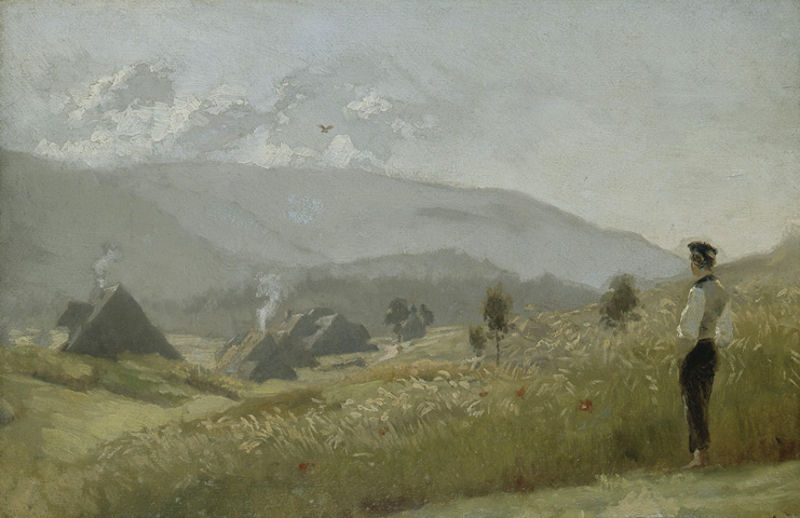
Titel: Junger Bauer am Kornfeld
Künstler: Hans Thoma
Standort: Karlsruhe
Institution: Staatliche Kunsthalle Karlsruhe
Schlagwörter: baum, blau, feuer, gemälde, himmel, mann, vogel, weiß, wolken, aquarell, bäume, gelb, grün, impressionismus, landschaft, blumen, braun, frankreich, frau, grau, hell, hut, licht, schwarz, ölbild, ausblick, blick, blüten, gebäude, gras, haus, rot, weg, wiese, wolke, beige, malerei, hemd, hose, kappe, mütze, kragen, mensch, stehen, weit, niederlande, schauen, öl, einsamkeit, feld, felder, ferne, gräser, horizont, häuser, hügel, natur, vögel, weite, einsam, hütte, qualm, rauch, land, haare, stehend, pflanzen, tal, wald, anhöhe, kamin, kamine, schornstein, aussicht, sommer, acker, getreide, hafer, korn, weizen, berge, gebirge, dorf, dächer, schornsteine, landschaftsmalerei, hütten, idylle, rand, romantik, wetter, blue, gray, green, grey, rauchen, flowers, deutsch, allein, junge, weste, bauer, kornfeld, unscharf, barfuss, spitzweg, heimat, alpen, rückenfigur, mohn, mohnblumen, schweiz, soldat, hodler, toulouse-lautrec, biedermeier, jüngling, sehnsucht, sicht, smoke, student, ländlich, romantisch, clouds, man, sky, wanderer, field, house, landscape, mountain, mountains, houses, roofs, trees, village, siedlung, gerste, landwirtschaft, verblauung, kate, kochen, spaziergänger, autumn, grass, peaceful, ähren, bird, jacket, ladschaft, zelte, meadow, bursche, behausung, getreidefeld, heizen, katen, buildings, observe, home, cottage, erbauer, köhler, fields, chimney, cold, nordalpin, gegend, romatik, standing, hise, mohnblume, horizot, vista, getraide, qualmen, european, poppies, 19. jahrhundert, e, 1800, atmospheric, lberge, sommer feld weizen, hütte hütten, koman